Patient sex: M
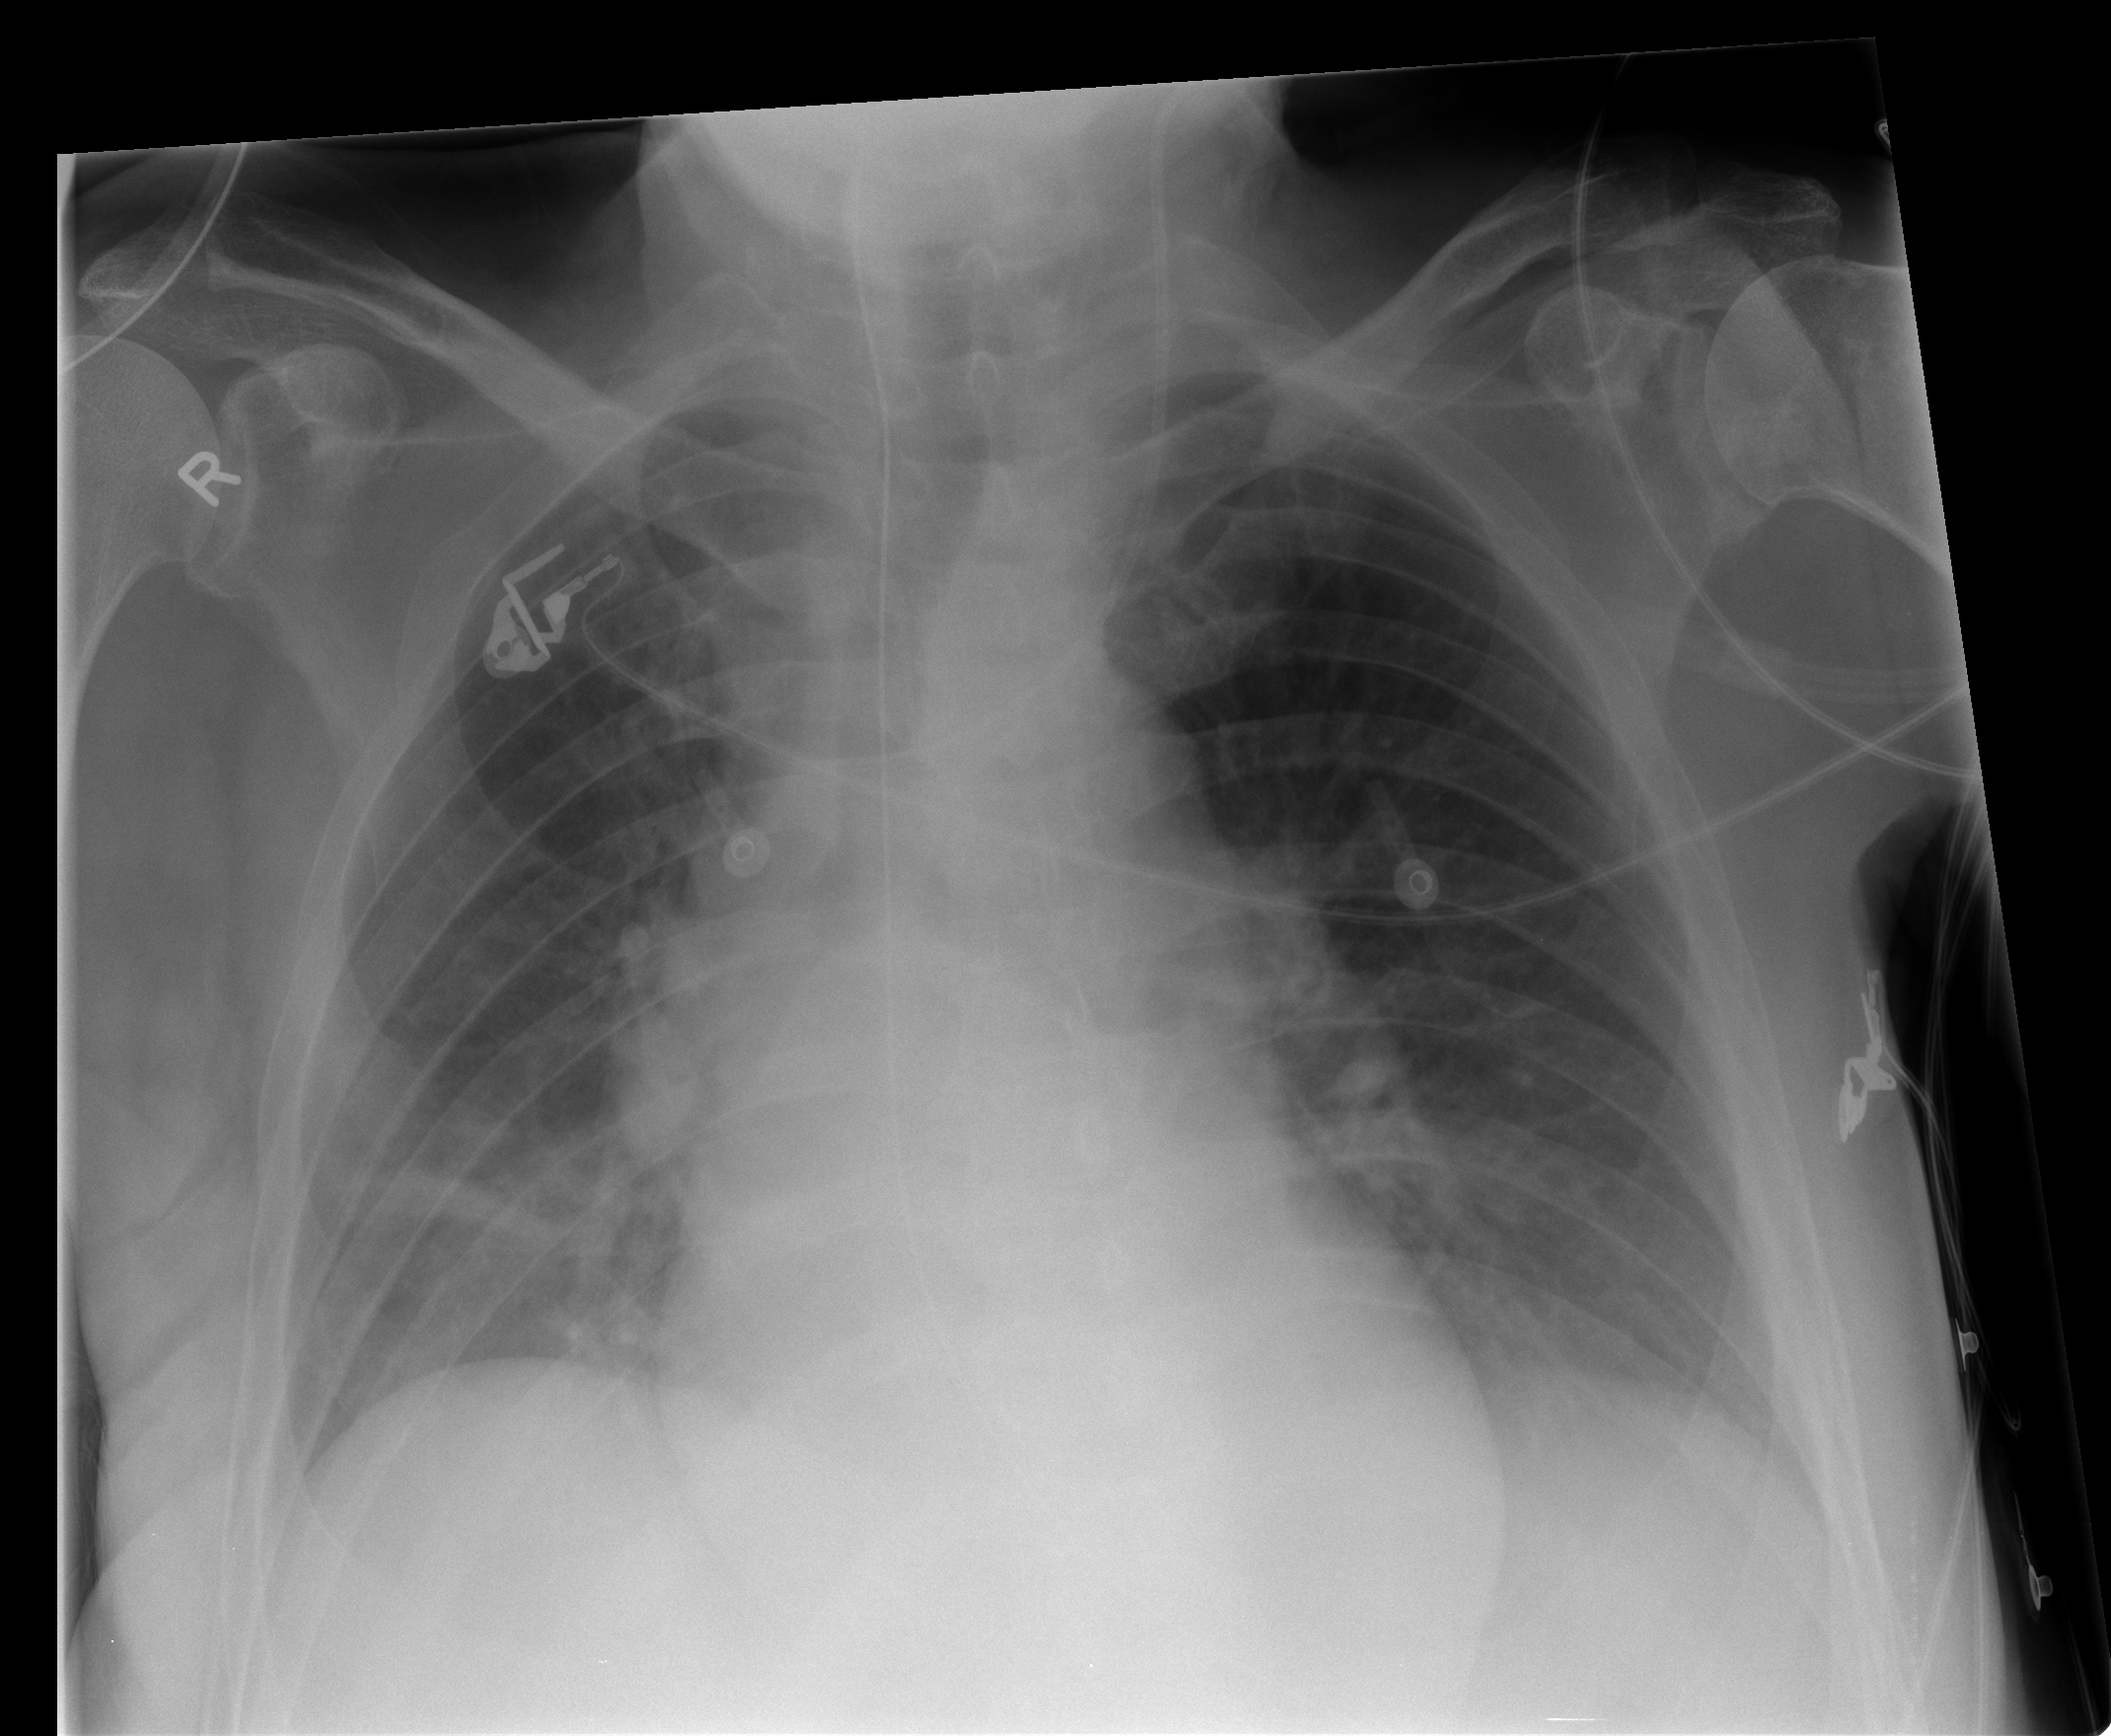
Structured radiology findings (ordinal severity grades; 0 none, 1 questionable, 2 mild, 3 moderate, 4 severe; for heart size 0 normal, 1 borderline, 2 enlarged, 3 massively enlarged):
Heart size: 0
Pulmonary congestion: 0
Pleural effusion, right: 1
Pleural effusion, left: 0
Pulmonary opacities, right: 0
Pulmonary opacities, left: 0
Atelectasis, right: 2
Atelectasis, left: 2